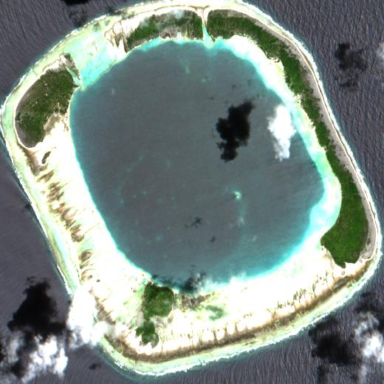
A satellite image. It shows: Atoll located within maritime boundary.